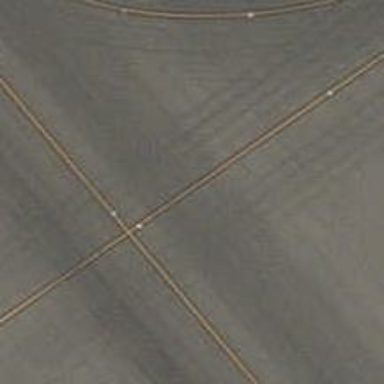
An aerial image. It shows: View of taxiway at the airport.